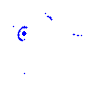
Particle: proton